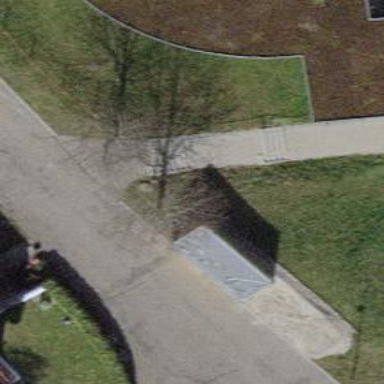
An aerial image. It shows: Set of steps on the road.